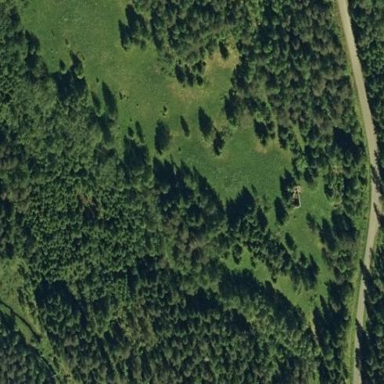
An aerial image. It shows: Beautiful meadow.